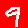
Digit: 9